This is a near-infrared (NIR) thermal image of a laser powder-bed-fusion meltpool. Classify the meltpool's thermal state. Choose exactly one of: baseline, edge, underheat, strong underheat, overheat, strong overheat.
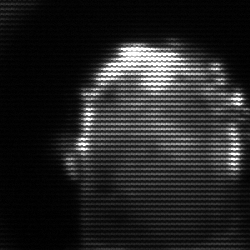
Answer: baseline